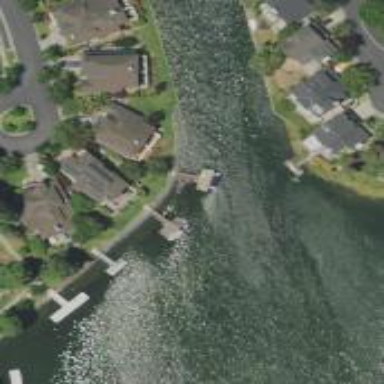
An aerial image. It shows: Dock located along the waterway.